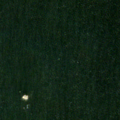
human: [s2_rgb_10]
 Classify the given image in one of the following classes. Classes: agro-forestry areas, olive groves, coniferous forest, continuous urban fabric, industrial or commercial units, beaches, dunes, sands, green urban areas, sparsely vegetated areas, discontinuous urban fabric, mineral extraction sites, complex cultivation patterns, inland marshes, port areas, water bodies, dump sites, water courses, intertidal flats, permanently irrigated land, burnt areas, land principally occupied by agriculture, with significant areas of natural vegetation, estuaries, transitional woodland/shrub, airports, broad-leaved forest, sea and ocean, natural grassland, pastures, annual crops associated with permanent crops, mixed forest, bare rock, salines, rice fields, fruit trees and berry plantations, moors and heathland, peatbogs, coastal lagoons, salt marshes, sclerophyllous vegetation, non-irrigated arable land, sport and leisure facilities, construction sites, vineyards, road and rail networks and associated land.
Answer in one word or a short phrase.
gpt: sea and ocean